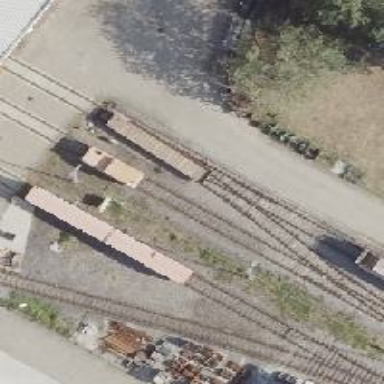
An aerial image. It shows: Yard for service or maintenance purposes.